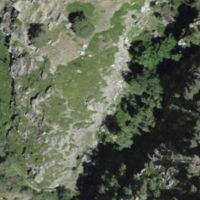
EUNIS habitat code: 32
Species observed at this site:
Parnassius apollo